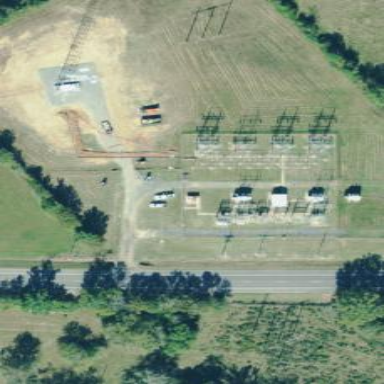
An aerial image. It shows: Distribution level power substation surrounded by fence.